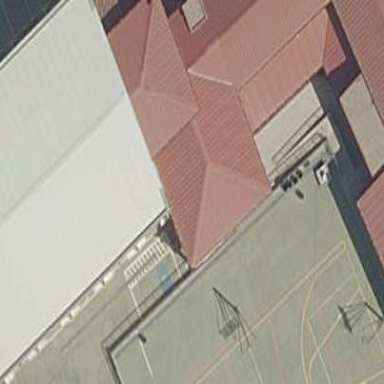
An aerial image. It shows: School building.